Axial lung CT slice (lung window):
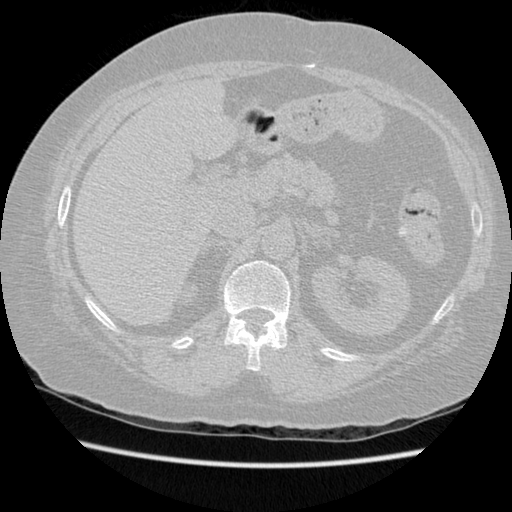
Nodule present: no